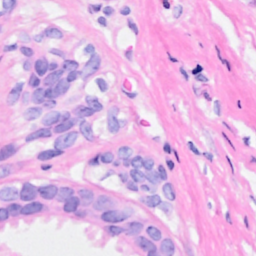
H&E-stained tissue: Breast